Aerial crown-view tile of a tropical tree (Barro Colorado Island, Panama), acquired 20241216:
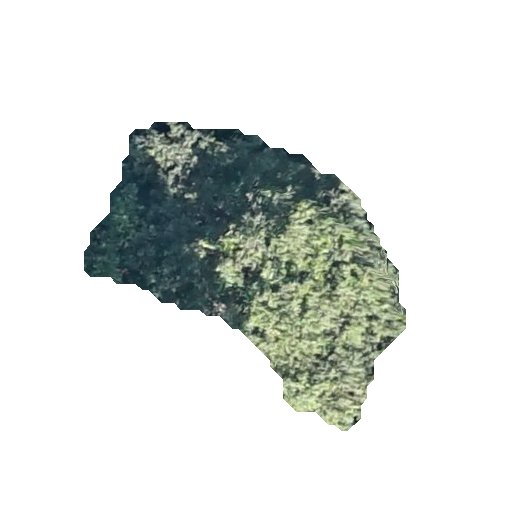
Species: Apeiba tibourbou
GBIF accepted scientific name: Apeiba tibourbou
Crown area: 80.45 m²